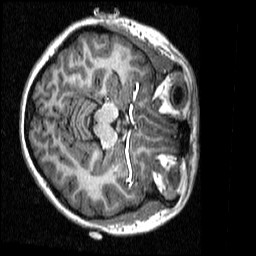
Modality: T1w
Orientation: axial